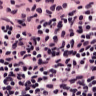
Metastatic tissue present: no